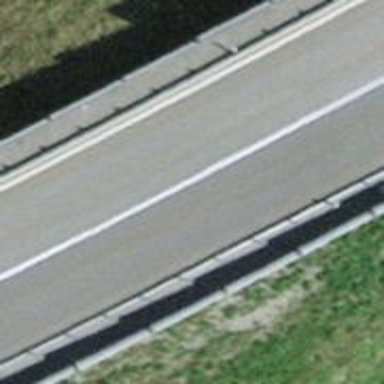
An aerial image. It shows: Asphalt motorway categorized as trunk road.